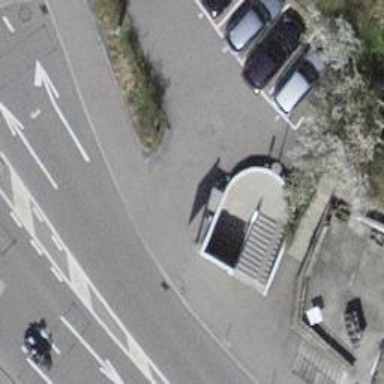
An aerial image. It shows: Footway on asphalt surface passing through tunnel.